Question: I'm trying to make a html/css based poker program and at the moment im trying to figure out how I am going to put the chips on the table or move my chat window on table.
my code is in index.html
'''
<body>
<div id="content">
<div id="table">
<div id="boardImage"><img src="./img/poker_table_new.png" /></div>
</div>
<div id="chat">
<textarea id="chatBox"></textarea>
<input id="message" type="text">
<input id="sendButton" type="submit" value="Send">
</div>
</div>
'''
and in CSS
'''
#content {
position:relative;
z-index:-1;
}
#table {
position:inherit;
z-index:-1;
}
#chat {
z-index:2;
position:inherit;
left:500px;
}
#boardImage {
position:inherit;
z-index:-1;
}
#chatBox {
position:inherit;
z-index:2;
width: 300px;
height: 300px;
}
'''
and basically im trying to move the chatbox on my table picture, but it is not moving on top of it.
im not sure if i should use position relative for my poker program? or am i using the z-index correctly? must i put the z-index for all the divs?
at the moment there is a poker table on top of the html and when i scroll down, there is my chatbox, but they should be on eachother.
do i have too much same code? too much writing z-index? and positioning for my poker program, must i move everything with pixels and which would be the best positioning way to go? later on i must start moving chips and cards on table etc.
picture:
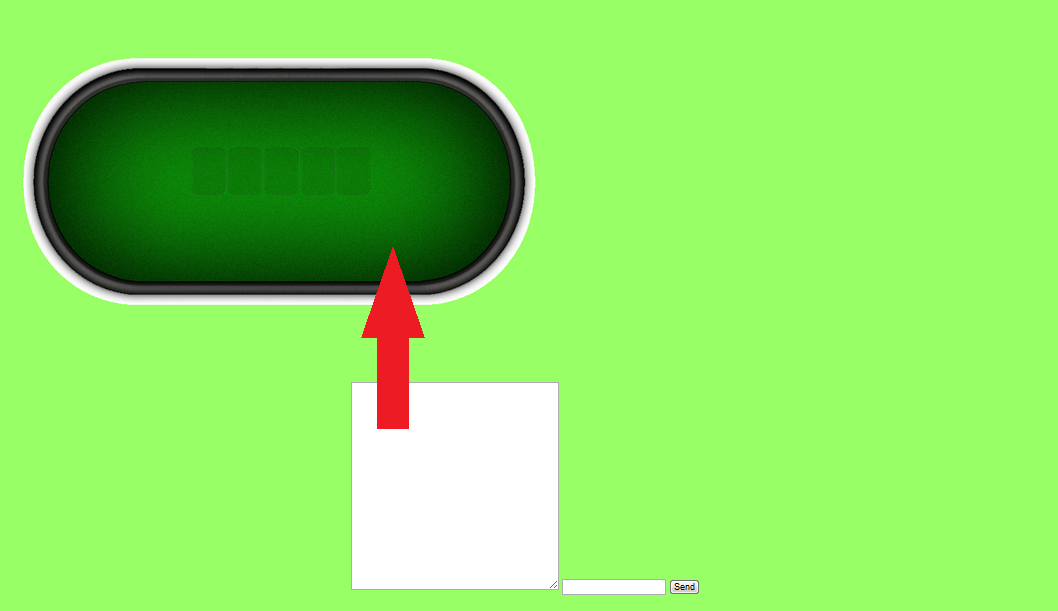
Answer: 'z-index' only works on positioned elements. 'position: relative' positions according to where that element would originally have been, but you're not specifying anything like 'top' or 'left' so it stays in the same place -- so yes, you're using all of that correctly!
My approach when writing CSS is to write something that works (which you've done here) and then 'factor out' anywhere I've repeated myself. You've got lots of 'position: inherit;', so you might combine those into a single rule. For example:
'''
.inherit-position {
position: inherit;
}
'''
You could then remove the repeated 'position' styles from the CSS, and just give those 'div' elements an extra class like this:
'''
<div id="chat" class="inherit-position"></div>
'''
In short, you're not doing anything wrong here at all -- but your CSS could be improved a little by spotting any repetition, and trying to eliminate that.